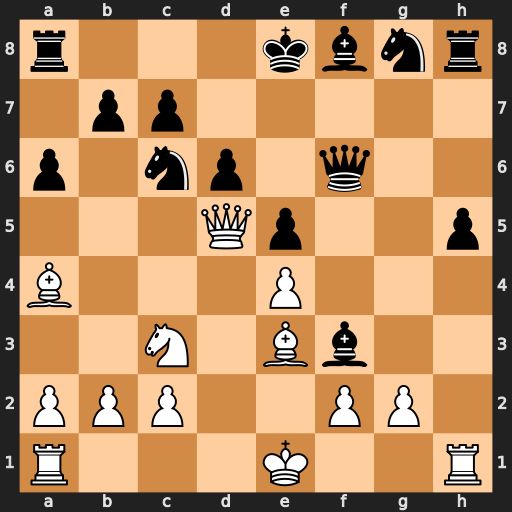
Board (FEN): r3kbnr/1pp5/p1np1q2/3Qp2p/B3P3/2N1Bb2/PPP2PP1/R3K2R
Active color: w
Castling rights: KQkq
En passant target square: -
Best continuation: Bxc6+ bxc6 Qxc6+